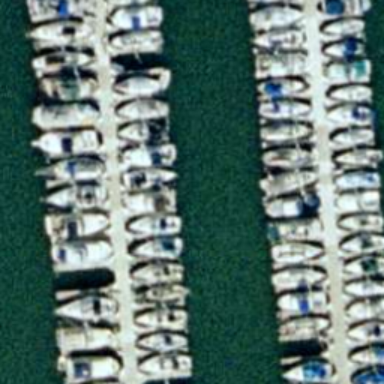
Lots of boats docked in lines at the harbor .